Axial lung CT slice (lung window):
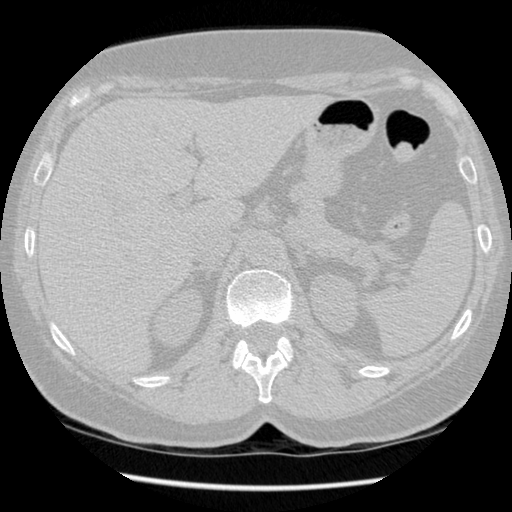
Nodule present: no